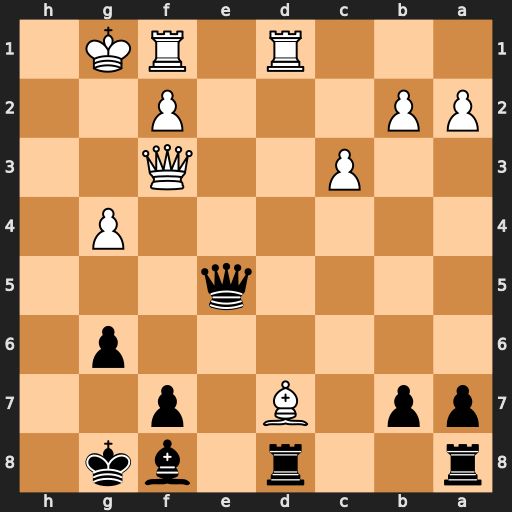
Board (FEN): r2r1bk1/pp1B1p2/6p1/4q3/6P1/2P2Q2/PP3P2/3R1RK1
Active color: b
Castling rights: -
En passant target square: -
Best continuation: Bd6 Rxd6 Qxd6